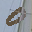
Label: 0